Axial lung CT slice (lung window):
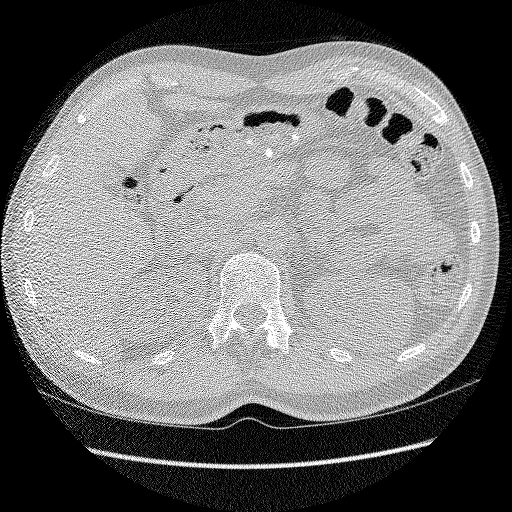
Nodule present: no